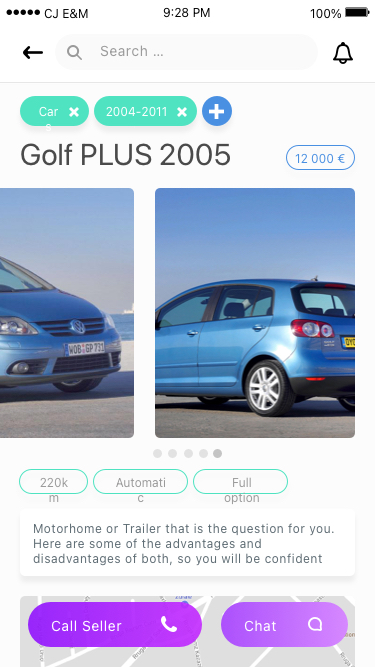
Text in this UI design:
Cars
2004-2011
220km
Automatic
Full option
Golf PLUS 2005
12 000 €
Motorhome or Trailer that is the question for you. Here are some of the advantages and disadvantages of both, so you will be confident when purchasing an RV. When comparing Rvs, a motorhome or a travel trailer, should you buy a motorhome or fifth wheeler? The advantages and disadvantages of both are studied so that you can make your choice wisely when purchasing an RV. Possessing a motorhome or fifth wheel is an achievement of a lifetime. It can be similar to sojourning with your residence as you search the various sites of our great land, America.

The two commonly known recreational vehicle classes are the motorized and towable. Towable rvs are the travel trailers and the fifth wheel. The rv travel trailer or fifth wheel has the attraction of getting towed by a pickup or a car, thus giving the adaptability of possessing transportation for you when you are parked at your campsite.

A motorhome is a recreational vehicle that is motorized. It has three categories which can either be gas, diesel or Diesel Pushers which are the most costly ones. Converted vans that are large and self-sustaining represent the smaller types of motorhomes and then there are the ones that are built on the chassis of a truck.. The motorized motor home needs a tow car for your transportation after you set up in your campsite.

Rvs are styled to your specifications for the best appearance and luxuries you anticipate when possessing an rv. High standard artisanship, venues for entertainment, and keenness to small bits of information can be applied into an rv bearing in mind that each and every amenity comes with a price tag.

A travel trailer or fifth wheel is larger inside than a motorhome of the same size because of the driving area, i.e. a 40 foot trailer or fifth wheel has more livable space than a 40 foot motorhome. Towing a trailer with a car puts a lot of wear and tear on the automobile because they are usually not equipped for heavy duty towing.

The motor home is definitely more money because you are paying for the driving mechanism and chassis. Trailers and motorhomes can be equipped with the same options. So the question seems to be do I want to travel in a truck pulling a large fifth wheel or ride in a motorhome pulling a tow car. One thing is certain if you talk to a motorhome owner he will tell you that you should definitely purchase a motorhome and the same goes for a travel trailer or fifth wheel owner, he thinks the trailer is the only way to go.  No matter what you choose the experiences are out of this world.